Field crop: maize
Growth stage: 2
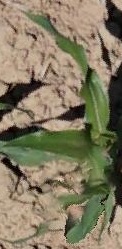
Species: maize